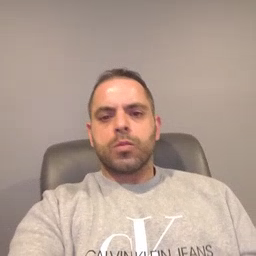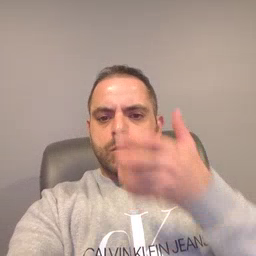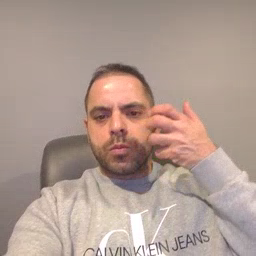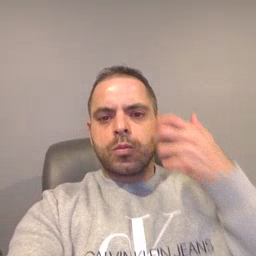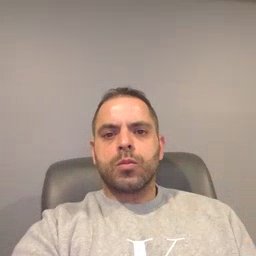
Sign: tiger